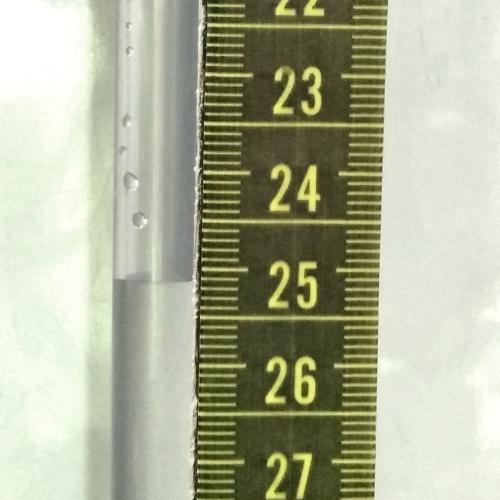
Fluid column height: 25.1 cm